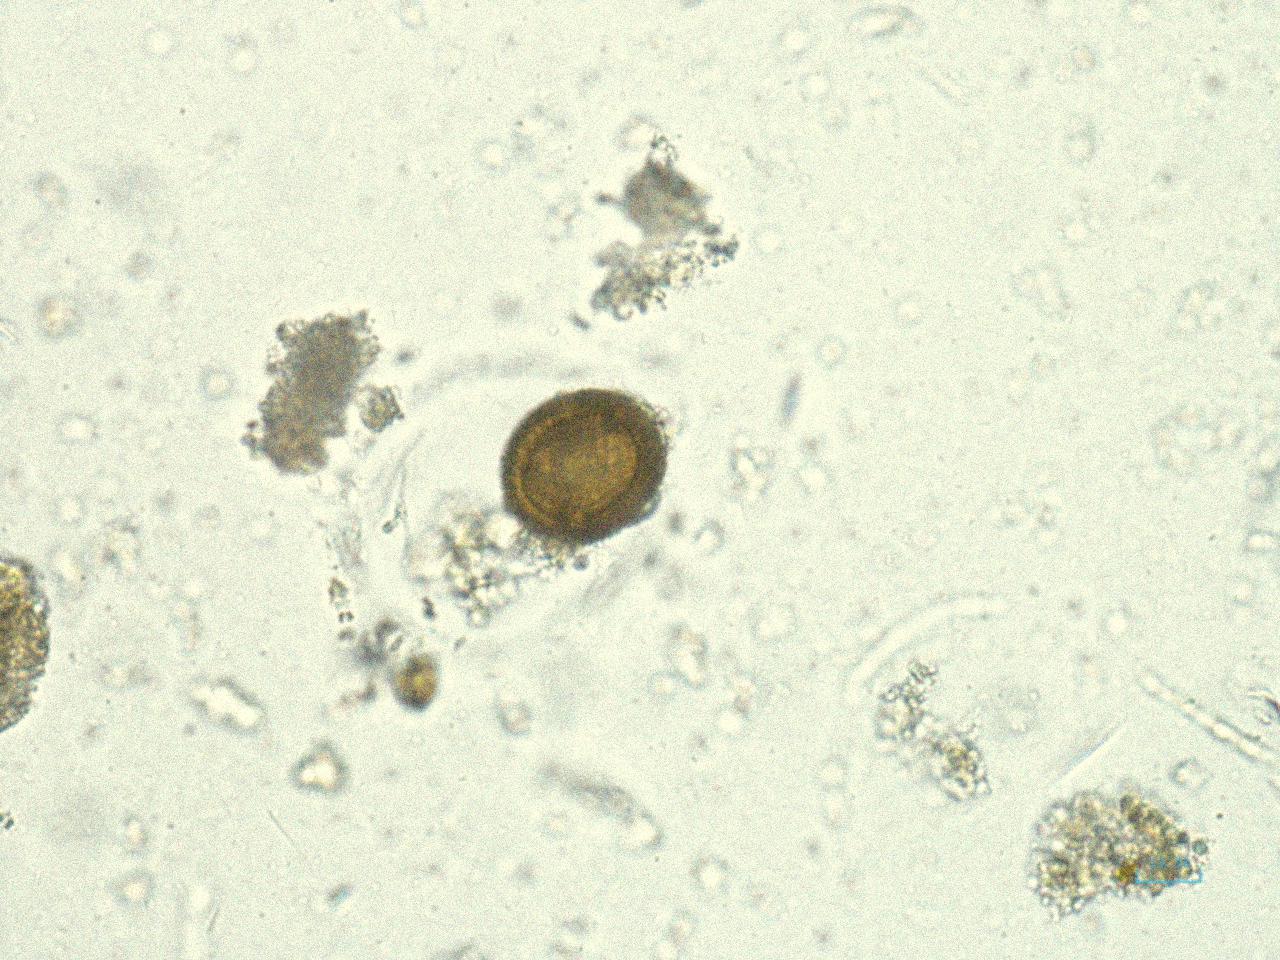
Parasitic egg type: Taenia spp. egg